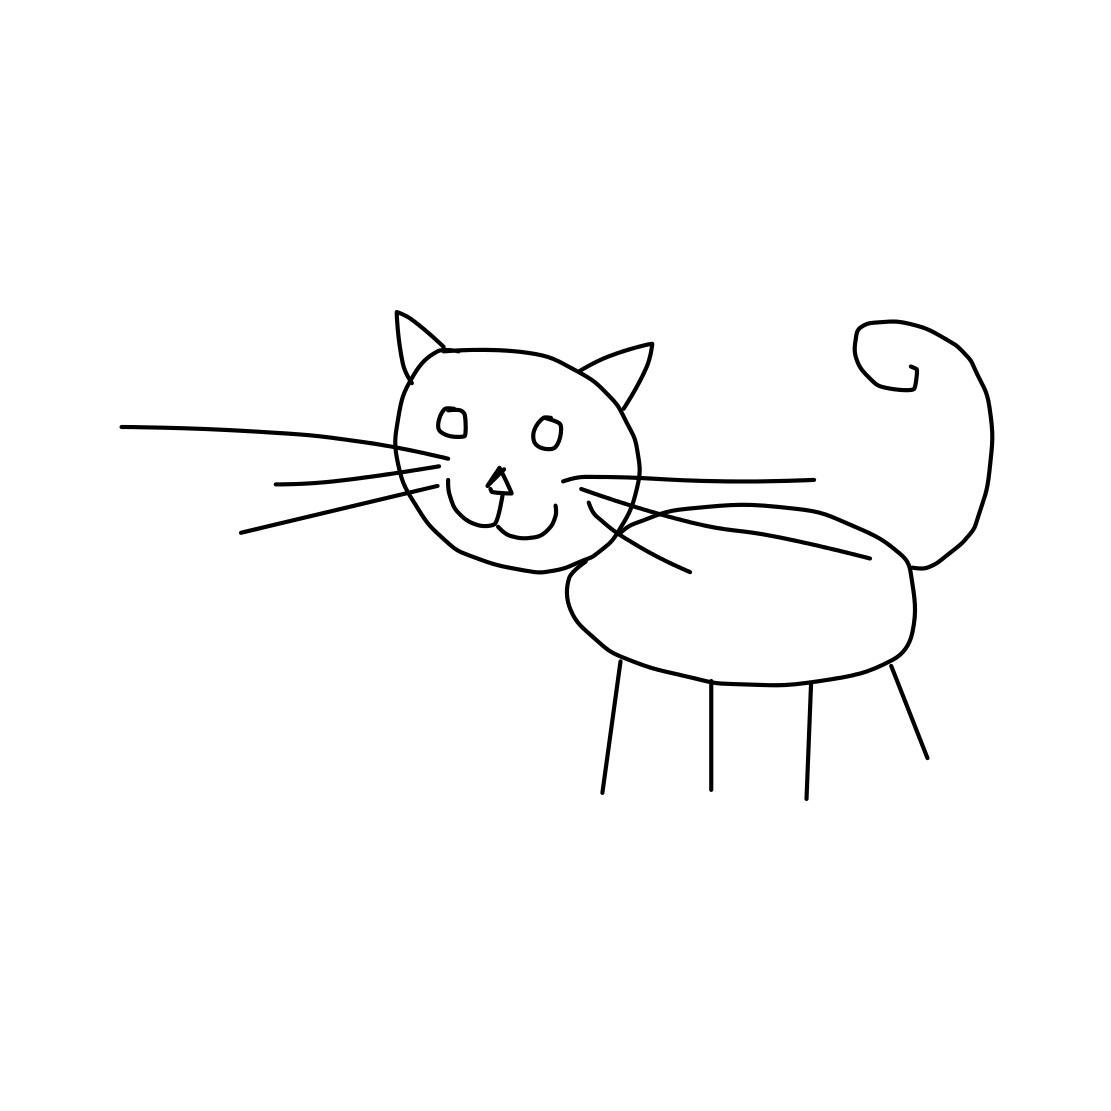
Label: cat